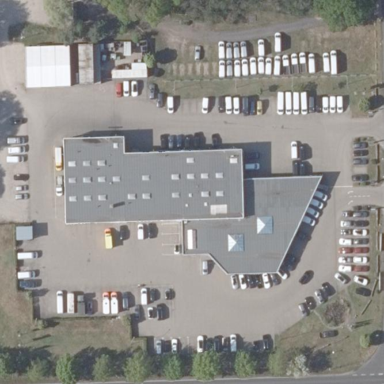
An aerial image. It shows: Commercial area.